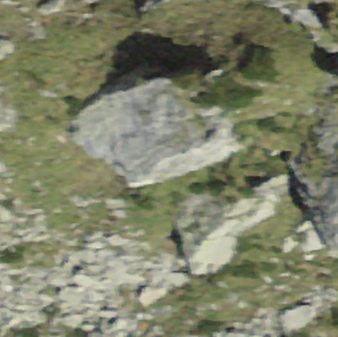
Label: bouldering_area